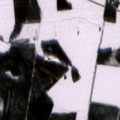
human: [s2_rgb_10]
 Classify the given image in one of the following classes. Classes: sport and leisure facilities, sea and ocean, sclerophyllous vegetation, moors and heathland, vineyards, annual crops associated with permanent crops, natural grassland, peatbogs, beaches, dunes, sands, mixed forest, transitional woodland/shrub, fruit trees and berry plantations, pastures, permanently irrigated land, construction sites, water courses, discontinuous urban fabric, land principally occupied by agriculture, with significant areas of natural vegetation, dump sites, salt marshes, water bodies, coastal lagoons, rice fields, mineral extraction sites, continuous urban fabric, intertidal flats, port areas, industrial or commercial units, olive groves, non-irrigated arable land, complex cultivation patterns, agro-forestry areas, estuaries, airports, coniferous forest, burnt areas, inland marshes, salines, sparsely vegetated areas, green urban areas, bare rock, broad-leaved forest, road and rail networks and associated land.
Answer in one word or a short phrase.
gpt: non-irrigated arable land, coniferous forest, mixed forest, transitional woodland/shrub